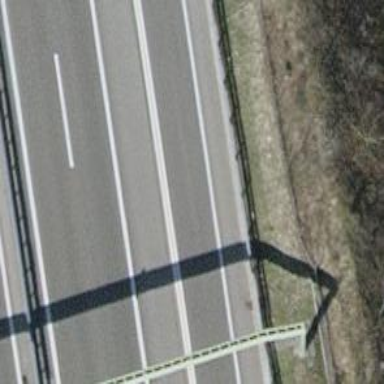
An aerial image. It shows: Road with "give way" sign.